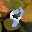
Label: 8